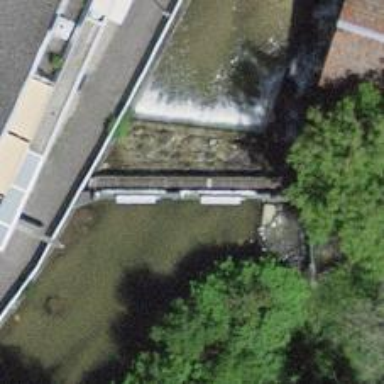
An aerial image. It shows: Weir in waterway.